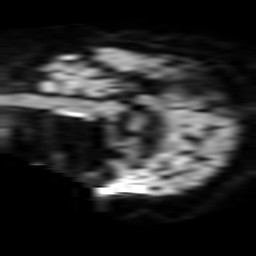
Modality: TRACE
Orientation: sagittal
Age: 68
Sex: male
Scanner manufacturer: philips
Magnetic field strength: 3 T
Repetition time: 3.082 s
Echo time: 0.076 s